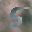
Label: 5